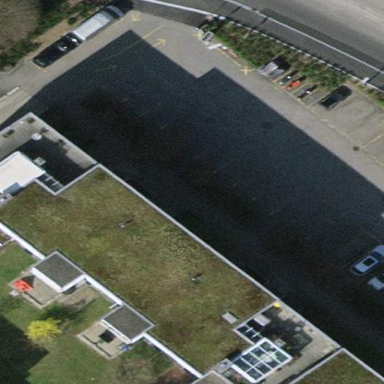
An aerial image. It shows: Parking area.